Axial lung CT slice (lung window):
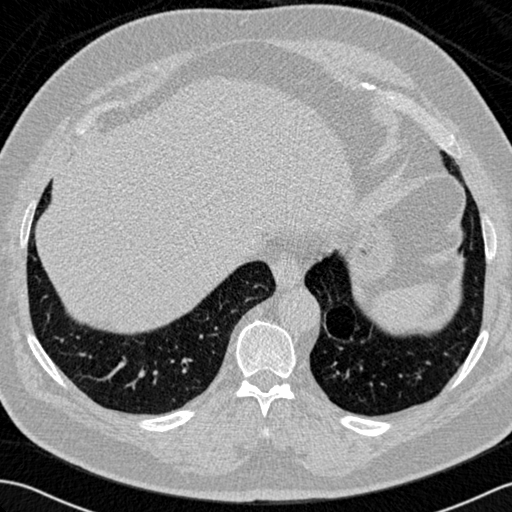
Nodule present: no